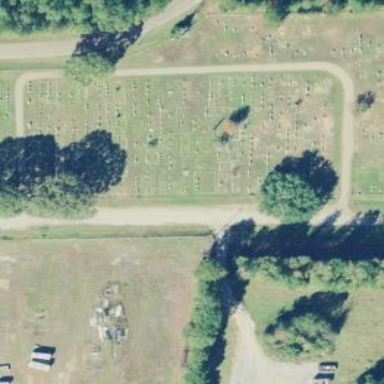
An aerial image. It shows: Cemetery.